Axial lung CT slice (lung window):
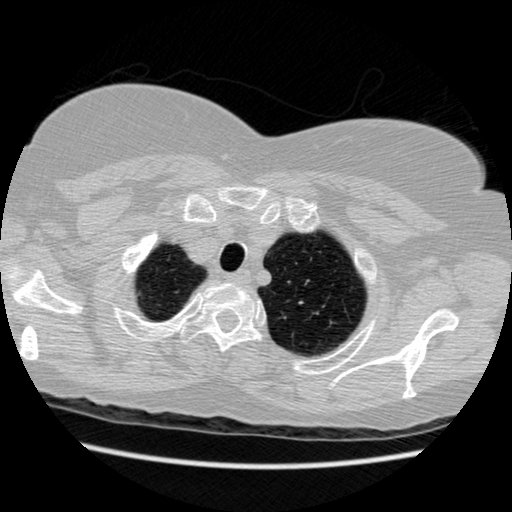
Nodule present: no